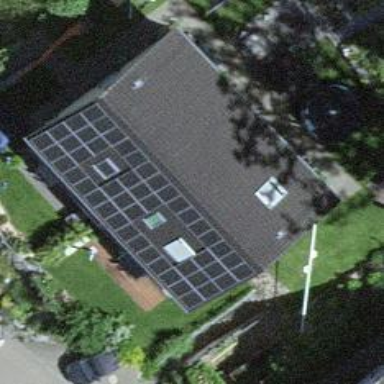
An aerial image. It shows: Solar photovoltaic panel on the roof of building used as solar power generator.